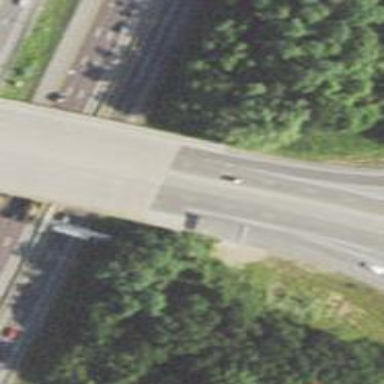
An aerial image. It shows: Motorway junction.